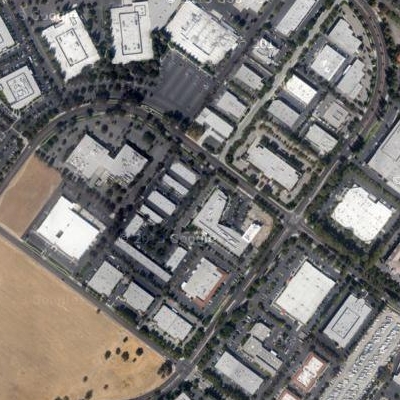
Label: Industry